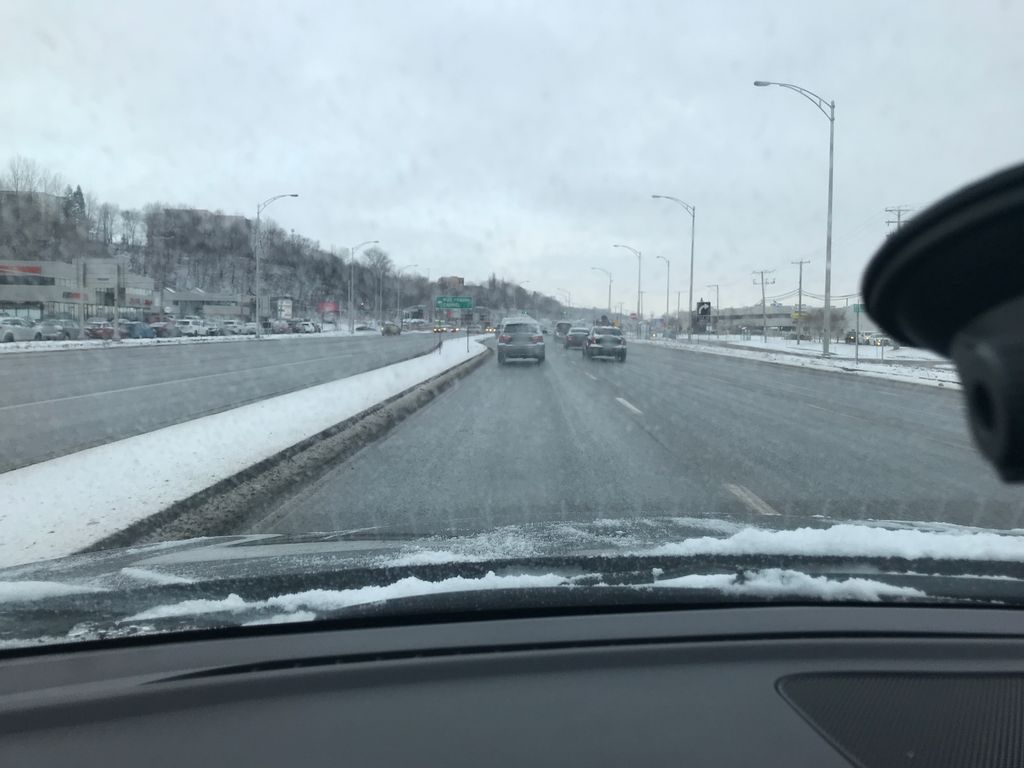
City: quebec_city